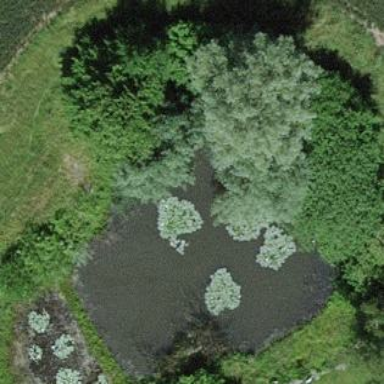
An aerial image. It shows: Pond with natural water.